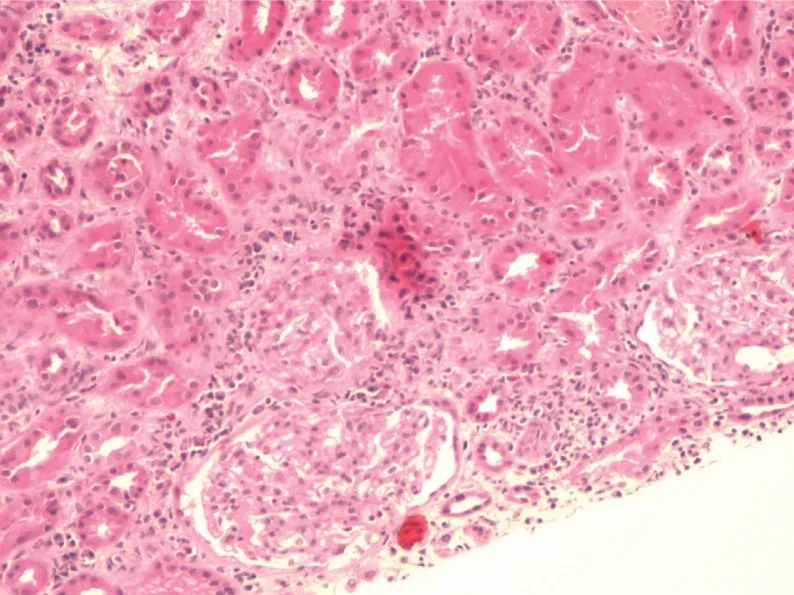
Renal Biopsy showing acute interstitial nephritis with multiple clusters of eosinophils and acute tubular injury.
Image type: pathology (h&e)